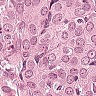
Metastatic tissue present: yes